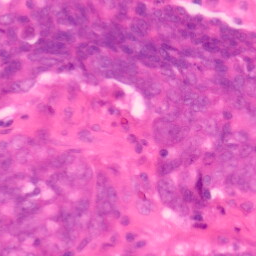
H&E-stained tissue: Colon